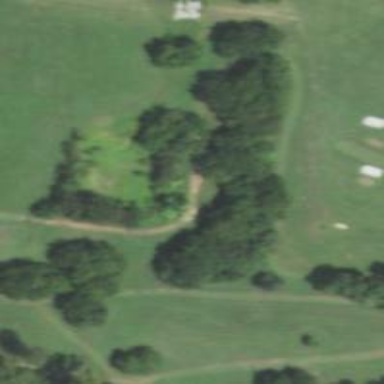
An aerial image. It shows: Disc golf tee area.